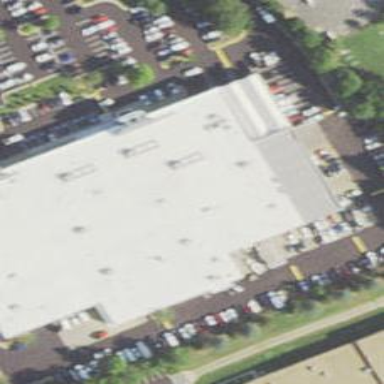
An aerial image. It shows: Building that houses car shop.